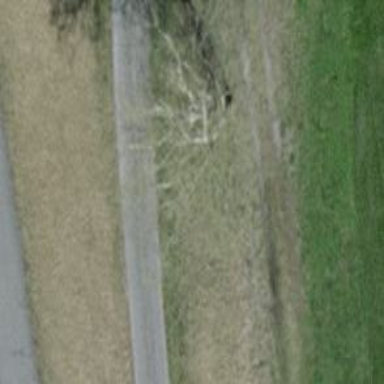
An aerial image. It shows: Beautiful tree in nature.